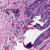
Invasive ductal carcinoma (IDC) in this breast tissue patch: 1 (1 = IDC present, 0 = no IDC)